Question: Hi I am trying to get my db to output XML and I am succeeding somewhat.
When I do a standard select with various joins ect and all works fine, I add the following line:
'''
for xml auto, root('MyRoot')
'''
This generated the required XML
However, when I use a cast or convert in the select one of my tags get combined into its parent and I dont have any understanding why or how to fix it. Everything else is perfect.
Below is the code which outputs the XML as I want it
'''
select Tbl1.id,
'xyz ' as [randCol],
Tbl2.id,
Tbl2.name,
aDate as [date] --(aDate is the date field, date here is not data type, but a colum name for output)
from dbo.table1 as Tbl1
inner join dbo.table3 as Tbl3
on Tbl1.id = Tbl3.table1id
inner join table2 as Tbl2
on Tbl3.table2id = Tbl2.id
where Tbl1.id = 1
for xml auto, root('MyRoot')
'''
So the resulting XML is like this:
'''
<MyRoot>
<Tbl1 id="1" randCol="xyz ">
<Tbl2 id="10001" name="John">
<Tbl3 date="2011-10-19T22:59:00" />
</Tbl2>
<Tbl2 id="10002" name="Brian">
<Tbl3 date="2011-10-19T22:59:00" />
</Tbl2>
<Tbl2 id="10003" name="Jimmy">
<Tbl3 date="2011-05-19T23:00:00" />
</Tbl2>
</Tbl1>
</MyRoot>
'''
The problem is that when I replace the "aDate as date" line with the following line to format the date my XML gets messed up.
'''
CONVERT(date,aDate) as [date]
'''
This causes the following output:
'''
<MyRoot>
<Tbl1 id="1" randCol="xyz ">
<Tbl2 id="10001" name="dave" date="2010-11-17" />
<Tbl2 id="10002" name="harry" date="2010-11-16" />
<Tbl2 id="10003" name="lenny" date="2010-06-15" />
</Tbl1>
</MyRoot>
'''
What has caused this change and what do I do to get the date formatted the way I want it and keep it on a separate line like in the first example.
EDIT2: Below is an ERD of the db (I removed the explanation of the erd and just put an erd. also with some sample data: Following is the dataset I want in my xml.
'''
id randCol id name date
1 xyz 10001 John 2011-10-19
1 xyz 10002 Brian 2011-10-19
1 xyz 10003 Jimmy 2011-05-19
'''
a full dataset run with select * will show the following: (for the purposes of explaining the joins).
'''
id table1id table2id aDate id name
1 1 10001 2011-10-19 22:59:00 10001 John
1 1 10002 2011-10-19 22:59:00 10002 Brian
1 1 10003 2011-05-19 23:00:00 10003 Jimmy
'''

What I am trying to acheive is XML output in the following format.
'''
<MyRoot>
<Tbl1 id="1" randCol="xyz ">
<Tbl2 id="10001" name="John">
<Tbl3 date="2011-10-19" />
</Tbl2>
<Tbl2 id="10002" name="Brian">
<Tbl3 date="2011-10-19" />
</Tbl2>
<Tbl2 id="10003" name="Jimmy">
<Tbl3 date="2011-05-19" />
</Tbl2>
</Tbl1>
</MyRoot>
'''
However I need to acheive this without using Explisit, so need to know if I should be using Raw, Auto or Path, and with what combination of prameters.
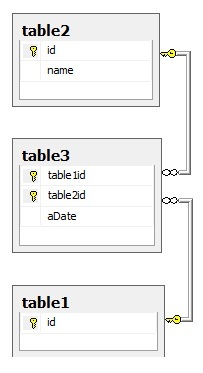
Answer: I think the problem is that, with the conversion (as with any reasonably complex function), the resulting column no longer "belongs" to 'Tbl3' (imagine a function taking columns from multiple tables - which table would it "belong" to?). As <URL> says:
> This does not provide much control over the shape of the XML generated from a query result. ... Using EXPLICIT Mode and Using PATH Mode provide more control
and,
> When a column in the 'SELECT' clause cannot be associated with any of the tables identified in the 'FROM' clause, as in the case of an aggregate column or computed column, the column is added in the XML document in the deepest nesting level in place when it is encountered in the list. If such a column appears as the first column in the 'SELECT' clause, the column is added to the top element.
So I'd suggest switching to using <URL>. In simplifying your query, I think you've oversimplified your joins, since they're all now on the same 'id' value, but the following generates the right shape of query:
'''
declare @table1 table (
id int not null
)
declare @table2 table (
id int not null,
name varchar(10) not null
)
declare @table3 table (
table1id int not null,
table2id int not null,
aDate datetime not null
)
insert into @table1 (id) select 1
insert into @table2 (id,name) select 10001,'John' union all select 10002,'Brian' union all select 10003,'Jimmy'
insert into @table3 (table1id,table2id,aDate)
select 1,10001,'2011-10-19T22:59:00' union all
select 1,10002,'2011-10-19T22:59:00' union all
select 1,10003,'2011-05-19T23:00:00'
select Tbl1.id as [@id],
'xyz ' as [@randCol],
(select
Tbl2.id as [@id],
Tbl2.name as [@name],
CONVERT(date,aDate) as [Tbl3/@date] --(aDate is the date field, date here is not data type, but a colum name for output)
from
@table3 as Tbl3
inner join
@table2 as Tbl2
on
Tbl3.table2id = Tbl2.id
where
Tbl1.id = Tbl3.table1id
for xml path('Tbl2'), type)
from @table1 as Tbl1
where Tbl1.id = 1
for xml path('Tbl1'), root('MyRoot')
'''
Result:
'''
<MyRoot>
<Tbl1 id="1" randCol="xyz ">
<Tbl2 id="10001" name="John">
<Tbl3 date="2011-10-19" />
</Tbl2>
<Tbl2 id="10002" name="Brian">
<Tbl3 date="2011-10-19" />
</Tbl2>
<Tbl2 id="10003" name="Jimmy">
<Tbl3 date="2011-05-19" />
</Tbl2>
</Tbl1>
</MyRoot>
'''